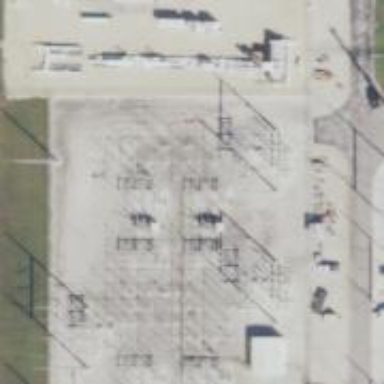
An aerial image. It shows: Switch for power supply.